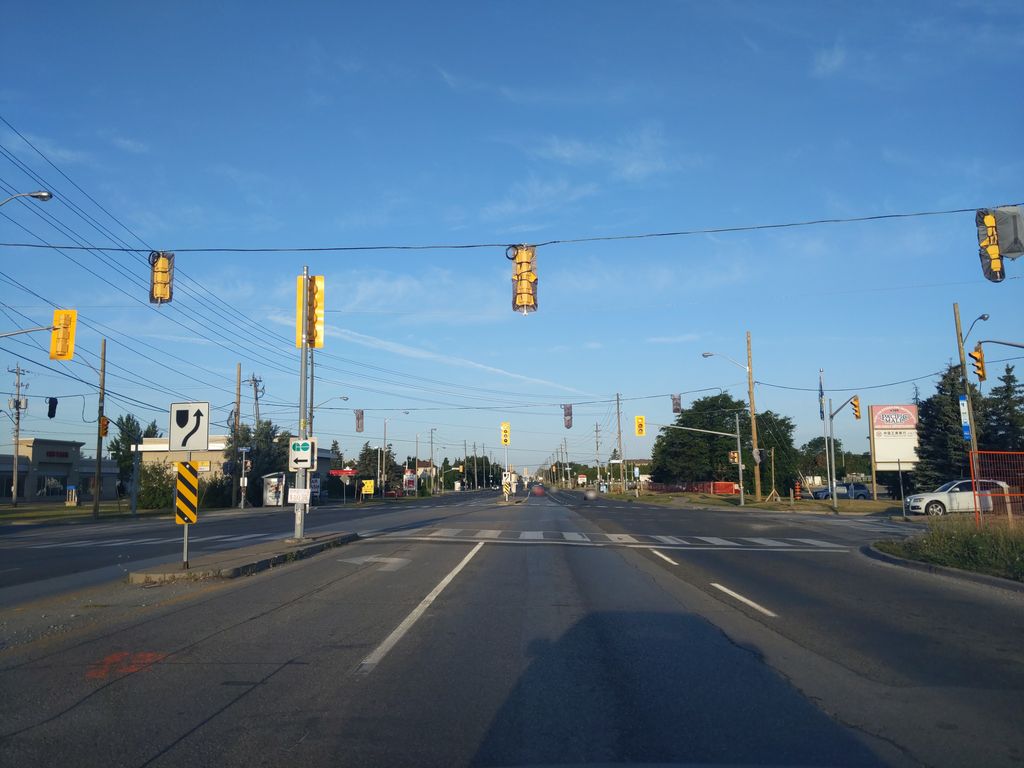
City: toronto